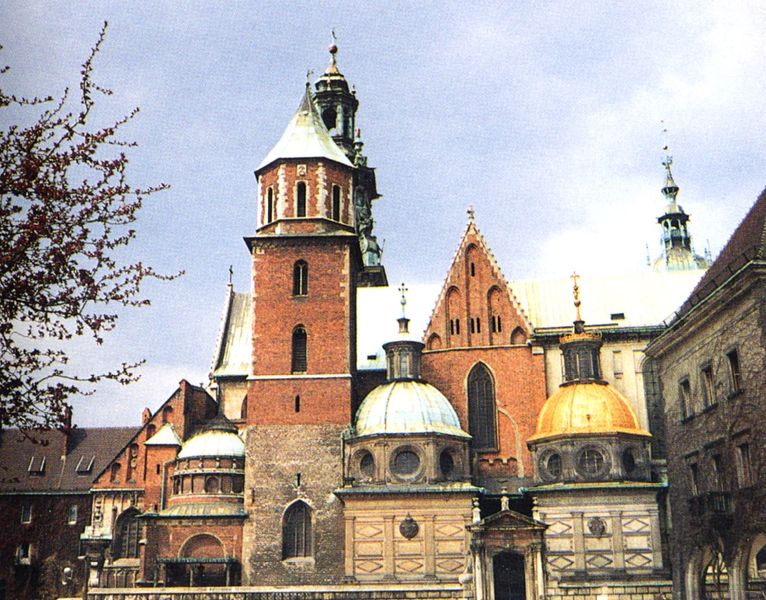
Titel: Kathedrale und Schloss auf dem Wawel
Standort: Krakau (Kraków), Kathedrale auf dem Wawel (EU - PL)
Schlagwörter: baum, himmel, wolken, gelb, kirchturm, stadt, braun, fenster, laterne, dach, gebäude, haus, rot, schloss, schnee, architektur, barock, silber, häuser, kirche, gold, gotik, rund, farbig, fassade, russland, dächer, giebel, ziegel, farbe, backstein, winter, pilaster, kuppel, deutsch, tor, foto, eingang, kloster, kreuz, kuppeln, türme, rundfenster, kupfer, dreiecksgiebel, portal, kirchenschiff, gesims, kreuze, glocke, gotisch, romanik, kirsche, basilika, zigel, außenansicht, ziegelstein, zeigel, gebäudekomplex, sammelsurium, fototgrafie, ufoto, toisch, hogwarts, mehrere epochen